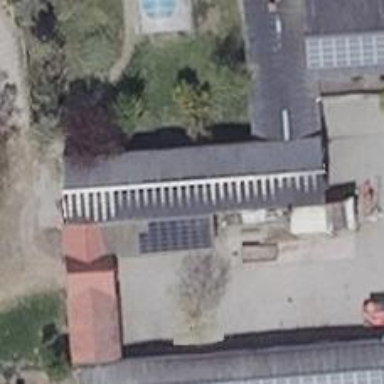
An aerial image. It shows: Small solar photovoltaic panel used as generator to produce electricity.